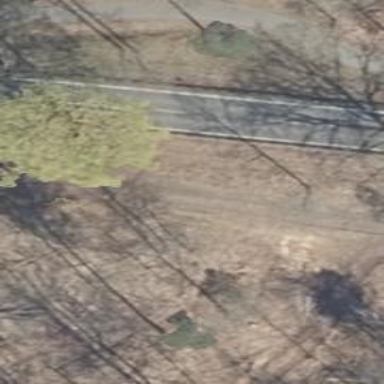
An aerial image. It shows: Grassy track road with grade 4 track type.